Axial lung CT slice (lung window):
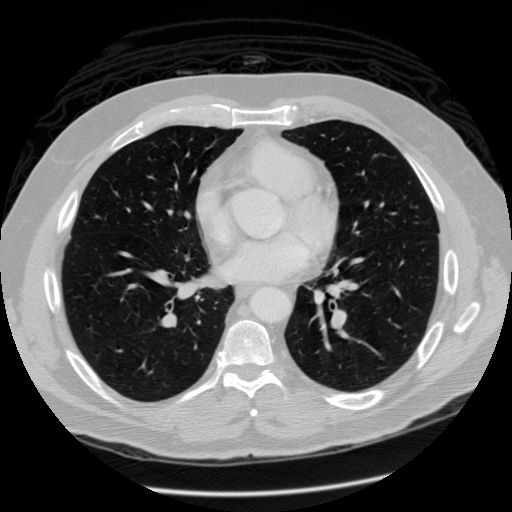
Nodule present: no